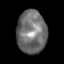
Tissue: skin
Cell type: Epithelial cells
Senescence score: 0.2874
Nuclear area (px): 1255
Mean DAPI intensity: 111.872